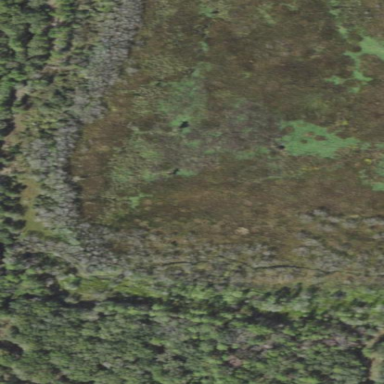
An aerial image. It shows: Marshy wetland area.